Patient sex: F
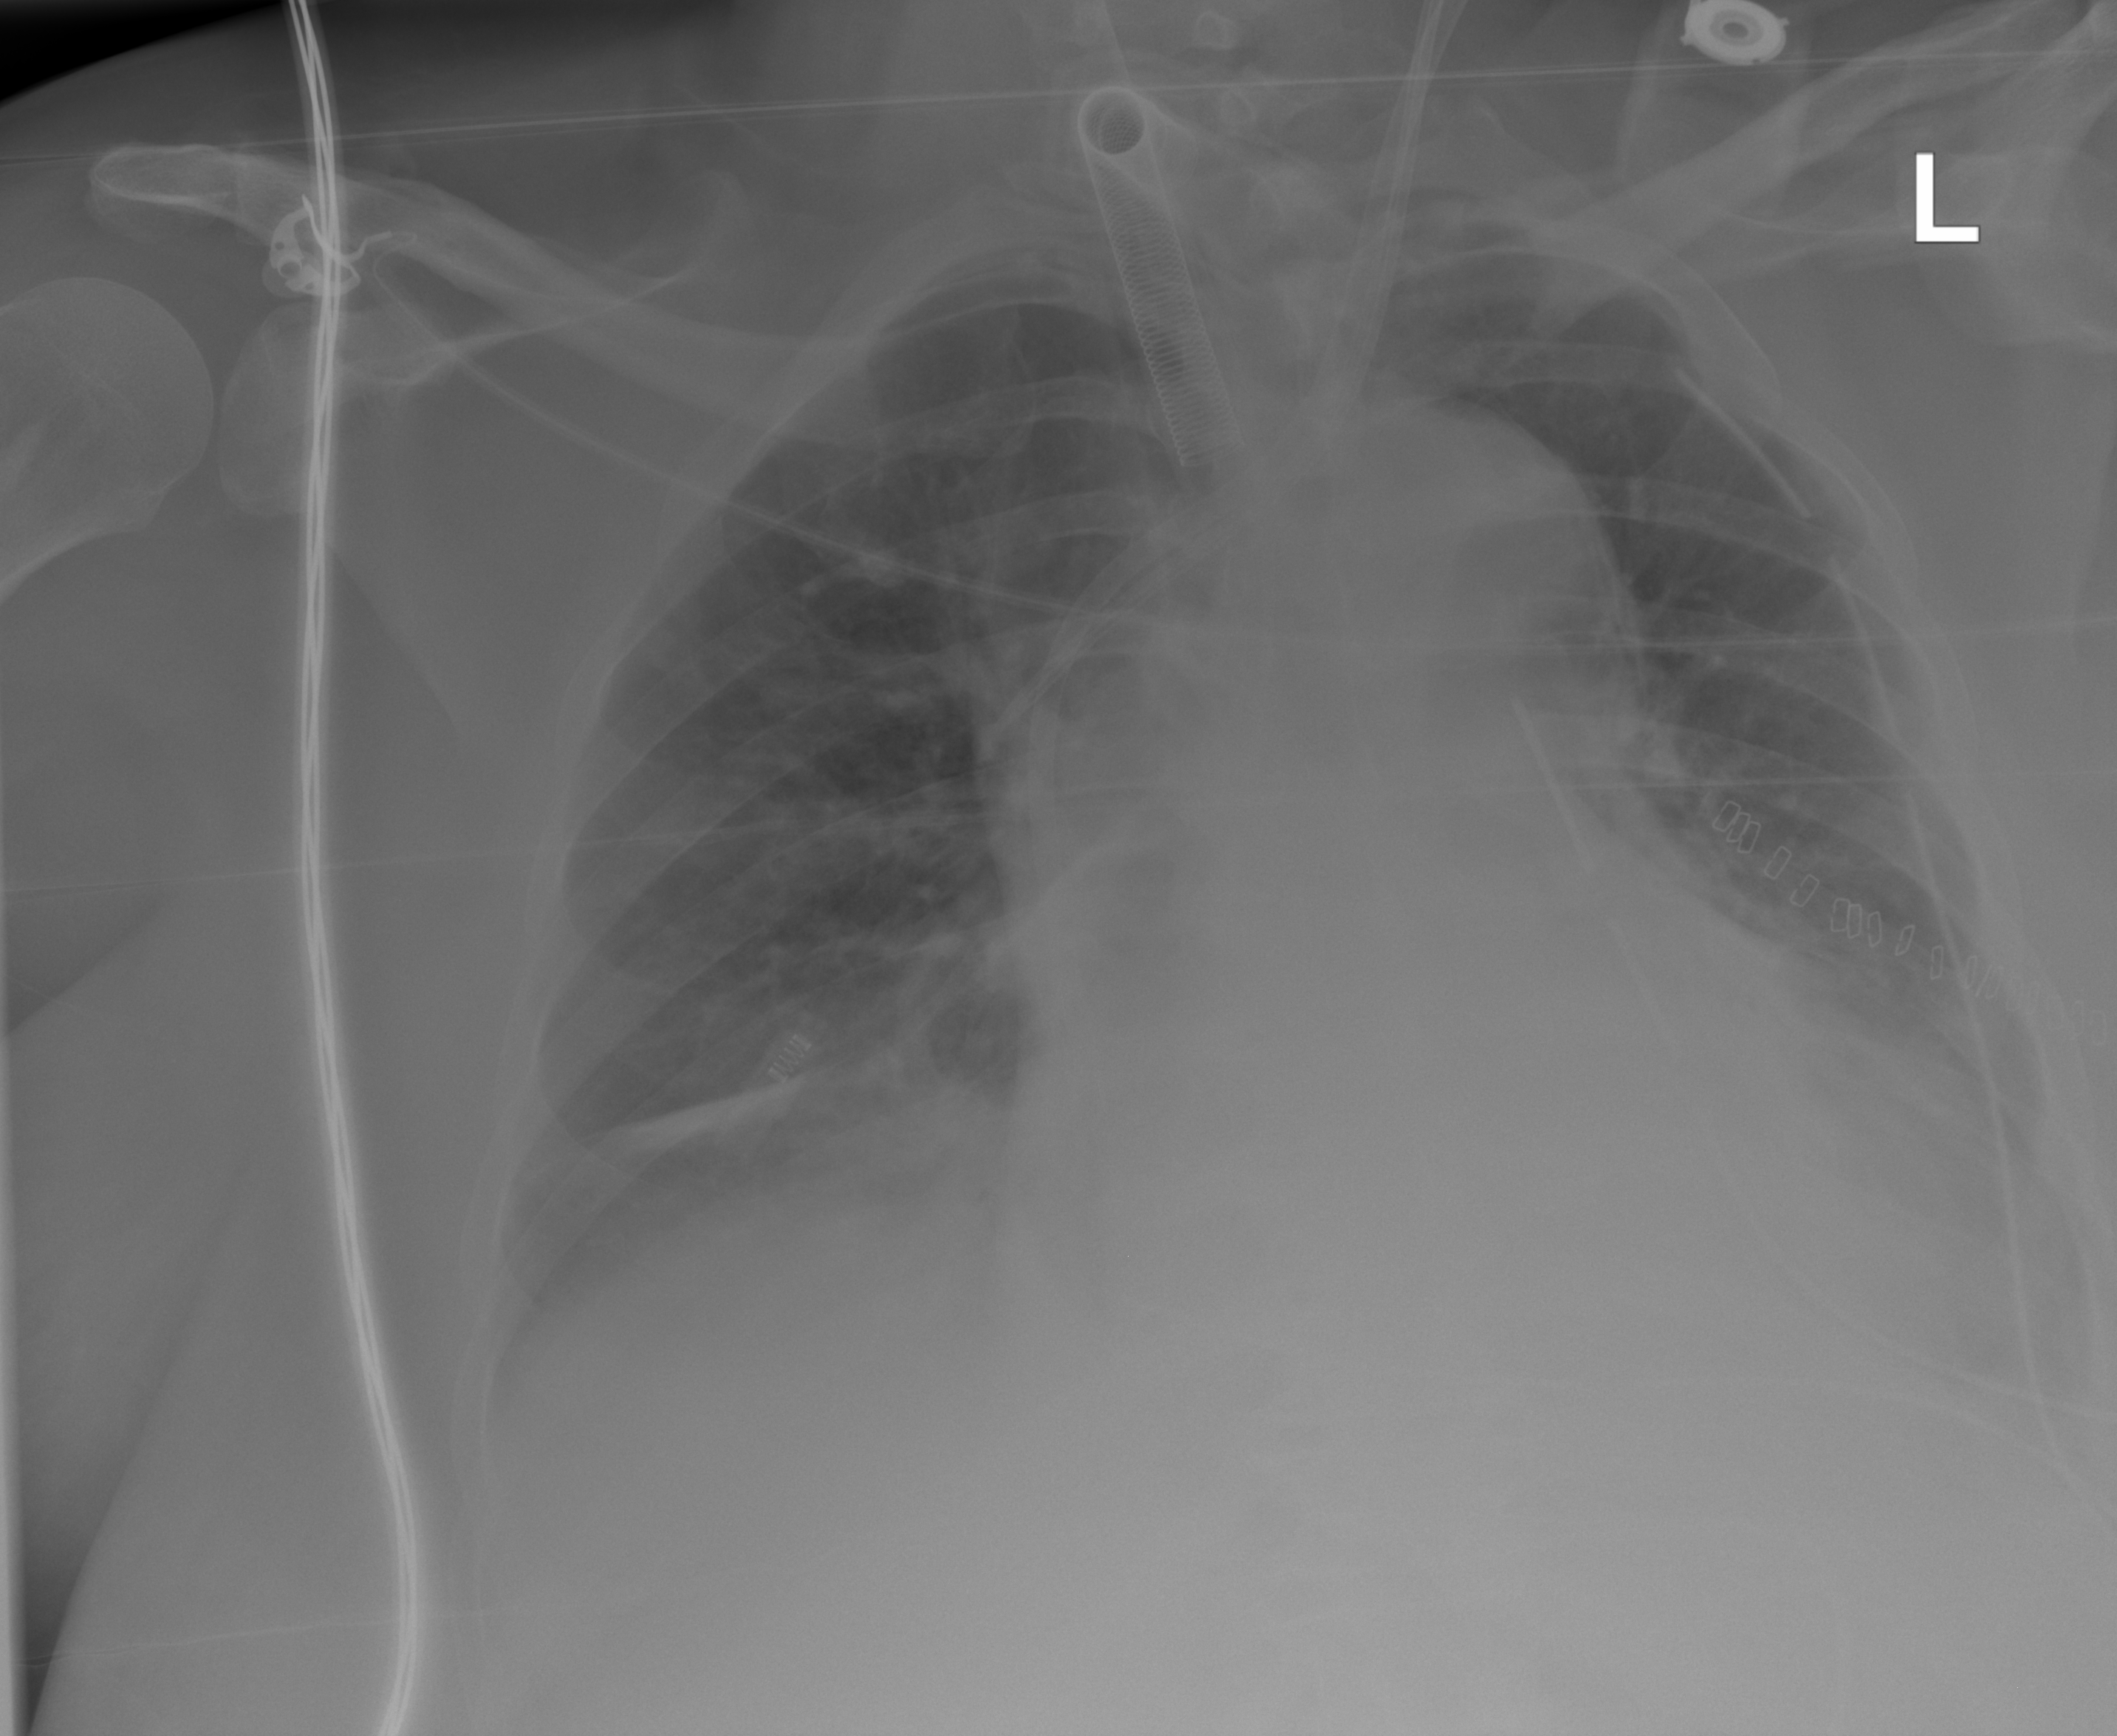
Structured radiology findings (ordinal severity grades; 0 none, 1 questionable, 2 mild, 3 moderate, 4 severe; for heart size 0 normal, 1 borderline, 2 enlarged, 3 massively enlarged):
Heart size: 2
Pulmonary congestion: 2
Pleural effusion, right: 2
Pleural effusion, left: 2
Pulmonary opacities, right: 2
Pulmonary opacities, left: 2
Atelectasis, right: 3
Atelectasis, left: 3